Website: crate-barrel
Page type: billing-address
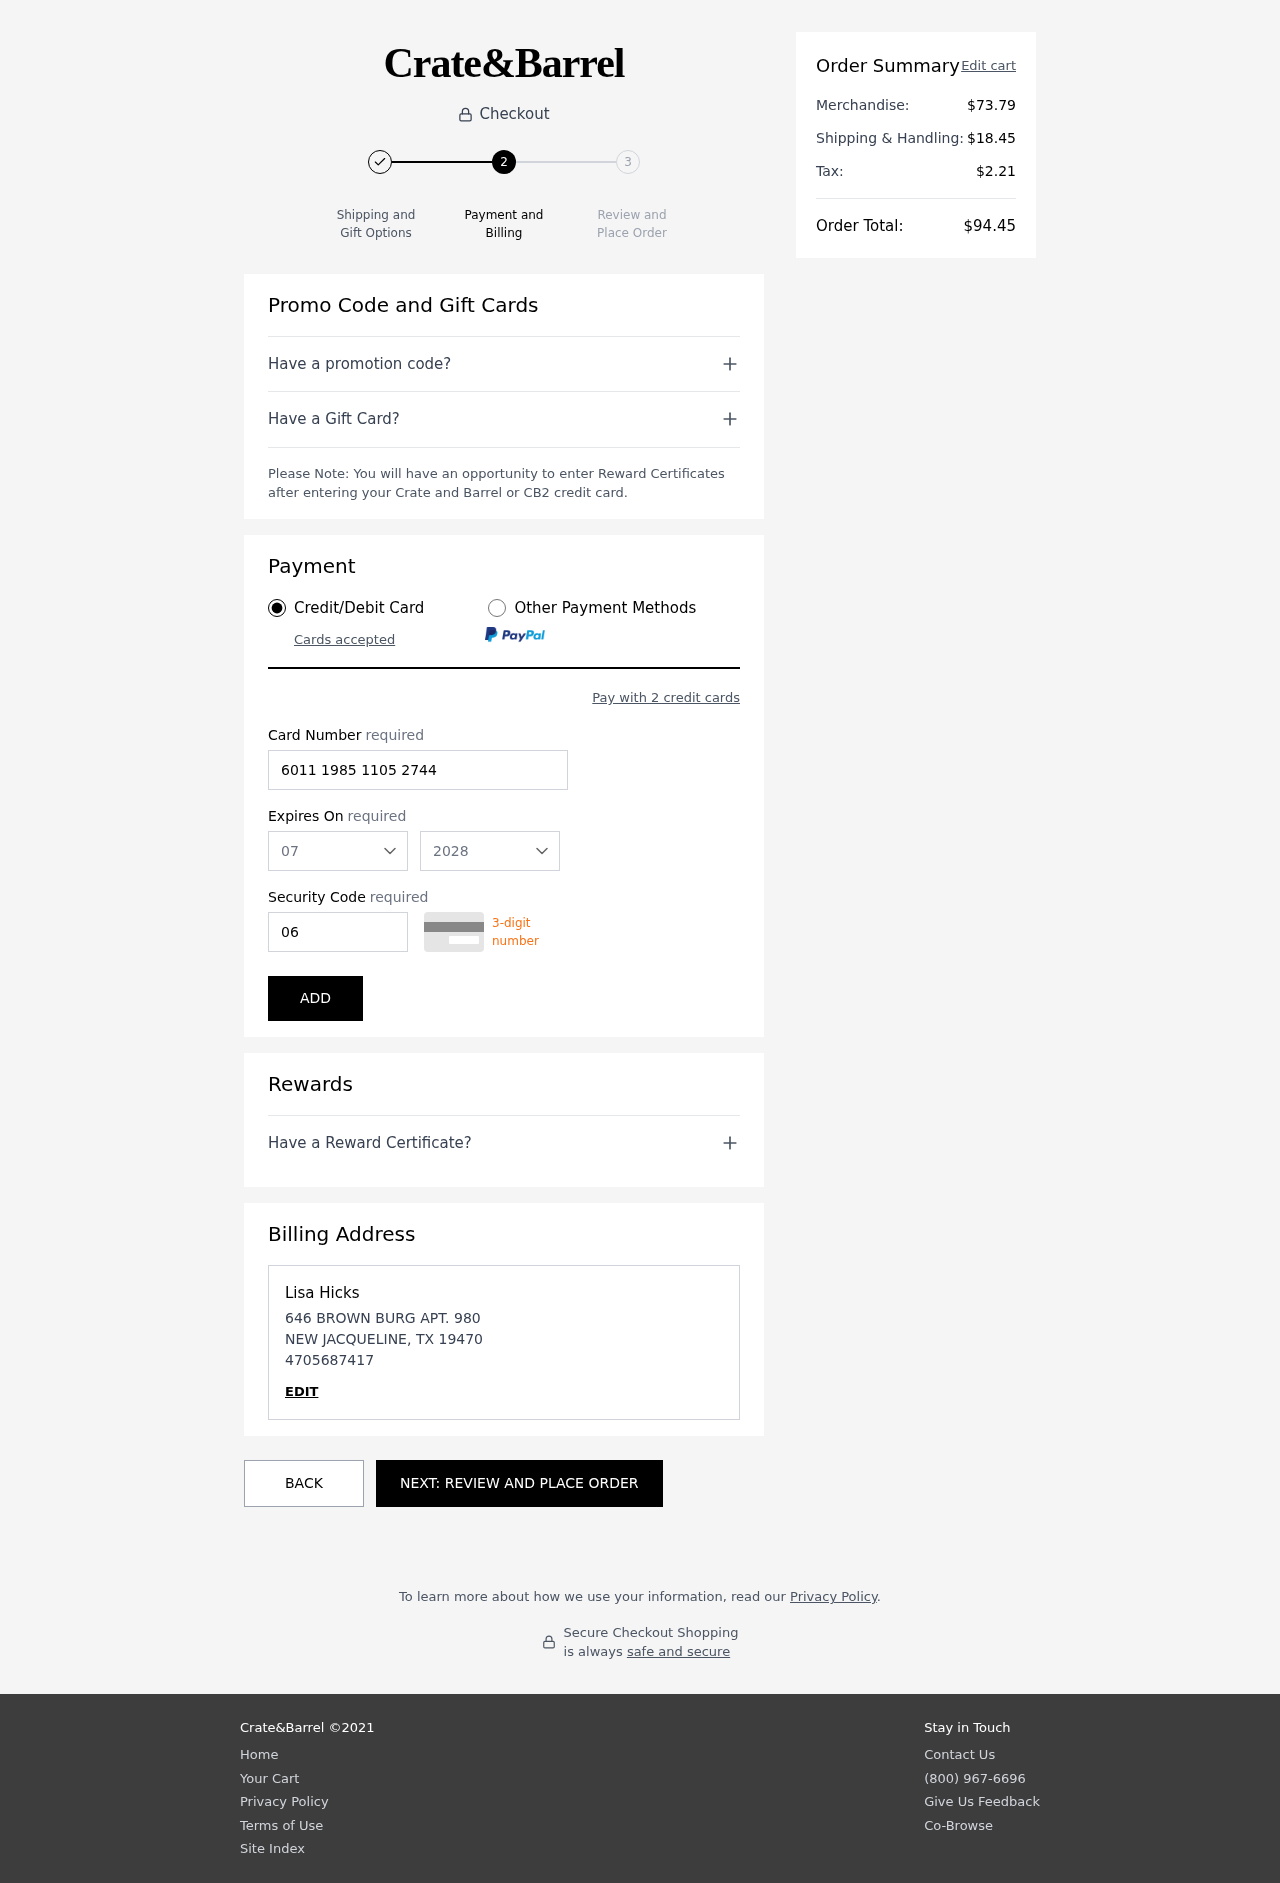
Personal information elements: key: PII_CARD_CVV
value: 068
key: PII_CARD_EXPIRY_MONTH
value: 07
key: PII_CARD_EXPIRY_YEAR
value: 28
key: PII_CARD_NUMBER
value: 6011 1985 1105 2744
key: PII_CITY
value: NEW JACQUELINE
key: PII_FULLNAME
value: Lisa Hicks
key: PII_PHONE
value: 4705687417
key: PII_POSTCODE
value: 19470
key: PII_STATE_ABBR
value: TX
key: PII_STREET
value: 646 BROWN BURG APT. 980
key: PII_FIRSTNAME
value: Lisa
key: PII_LASTNAME
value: Hicks
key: PII_PHONE_LINE
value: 7417
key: PII_PHONE_SUFFIX
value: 7417
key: PII_POSTCODE_FULL
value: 19470
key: PII_PHONE2
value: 4705687417
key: PII_PHONE3
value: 4705687417
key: PII_FULLNAME2
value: Lisa Hicks
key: PII_FULLNAME3
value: Lisa Hicks
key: PII_FIRSTNAME2
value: Lisa
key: PII_FIRSTNAME3
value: Lisa
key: PII_LASTNAME2
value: Hicks
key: PII_LASTNAME3
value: Hicks
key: PII_FIRSTNAME_DERIVED
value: Lisa
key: PII_LASTNAME_DERIVED
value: Hicks
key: PII_PHONE_NUMERIC
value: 4705687417
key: PII_PHONE_LINE_NUMERIC
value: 7417
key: PII_PHONE_SUFFIX_NUMERIC
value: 7417
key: PII_POSTCODE_NUMERIC
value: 19470
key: PII_PHONE2_NUMERIC
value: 4705687417
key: PII_PHONE3_NUMERIC
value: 4705687417
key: PII_FULLNAME_DERIVED
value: Lisa Hicks
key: PII_NAME_FULL_DERIVED
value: Lisa Hicks
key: PII_PHONE_DIGITS
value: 4705687417
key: PII_PHONE_LAST4
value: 7417
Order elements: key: ORDER_SUBTOTAL
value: $73.79
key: ORDER_SHIPPING_COST
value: $18.45
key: ORDER_TAX
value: $2.21
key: ORDER_TOTAL
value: $94.45